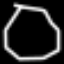
Label: octagon